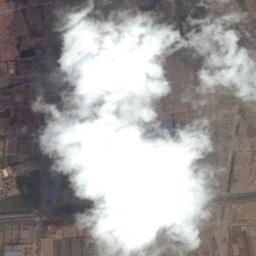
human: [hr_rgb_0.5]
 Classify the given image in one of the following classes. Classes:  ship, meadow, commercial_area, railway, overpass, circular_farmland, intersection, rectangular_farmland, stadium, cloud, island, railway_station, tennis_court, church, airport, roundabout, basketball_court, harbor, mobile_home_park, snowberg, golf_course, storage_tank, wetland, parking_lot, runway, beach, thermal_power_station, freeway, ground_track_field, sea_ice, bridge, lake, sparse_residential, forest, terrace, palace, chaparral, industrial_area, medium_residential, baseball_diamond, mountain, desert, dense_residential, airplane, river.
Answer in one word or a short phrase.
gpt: cloud